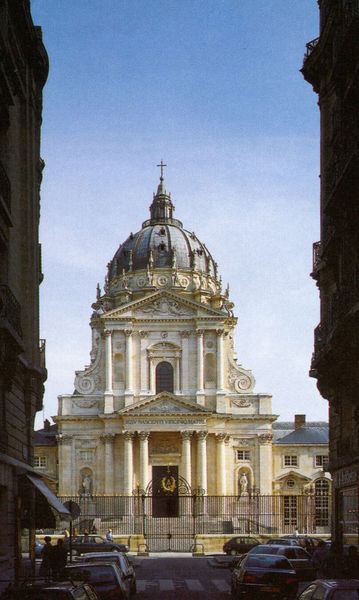
Titel: Val-de-Grâce (Fassade)
Künstler: François Mansart
Standort: Paris
Institution: Val-de-Grâce
Schlagwörter: blau, himmel, schatten, weiß, wolken, gelb, menschen, stadt, fenster, grau, laterne, licht, marmor, männer, paris, schwarz, strasse, säule, säulen, tür, blick, dach, gebäude, wolke, zaun, architektur, barock, rahmen, häuser, gitter, kirche, gold, front, renaissance, kamin, statue, ansicht, fassade, gasse, italien, perspektive, süden, venedig, giebel, laden, platz, auto, figuren, kuppel, treppe, metall, stuck, stufen, tor, foto, fotografie, photographie, eingang, durchblick, kreuz, dom, zentralperspektive, rippen, jalousie, architrav, kathedrale, rom, kapitell, photo, portal, doppelsäulen, skulpturen, risalit, statuen, voluten, farbfoto, giebelfeld, portikus, florenz, hmmel, orleans, tempel, volute, autos, aufsatz, basilika, bauplastik, tempelfront, tympanon, invalidendom, nischen, mittelrisalit, santa, zentralbau, mittelachse, palladio, nieschen, barrock, tambour, rocaille, kuppeldach, kruez, frontispiz, sichtachse, kupel, kuppeltambour, barrok, skulpturenschmuck, fankreich, mansard, turin, verkröpft, tympana, barocke kirche, metallgitter, zebrastreifen, klassich, sorbonne, doppelschalenkuppel, fußgängerüberweg, füßgängerüberweg, kuppelkranz, rippenkuppel, val de grace, italienische kirche, tott, tympan, geingang